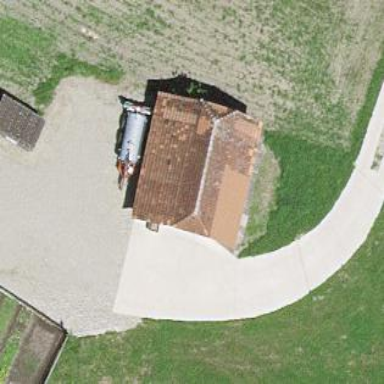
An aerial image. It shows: Rural barn.